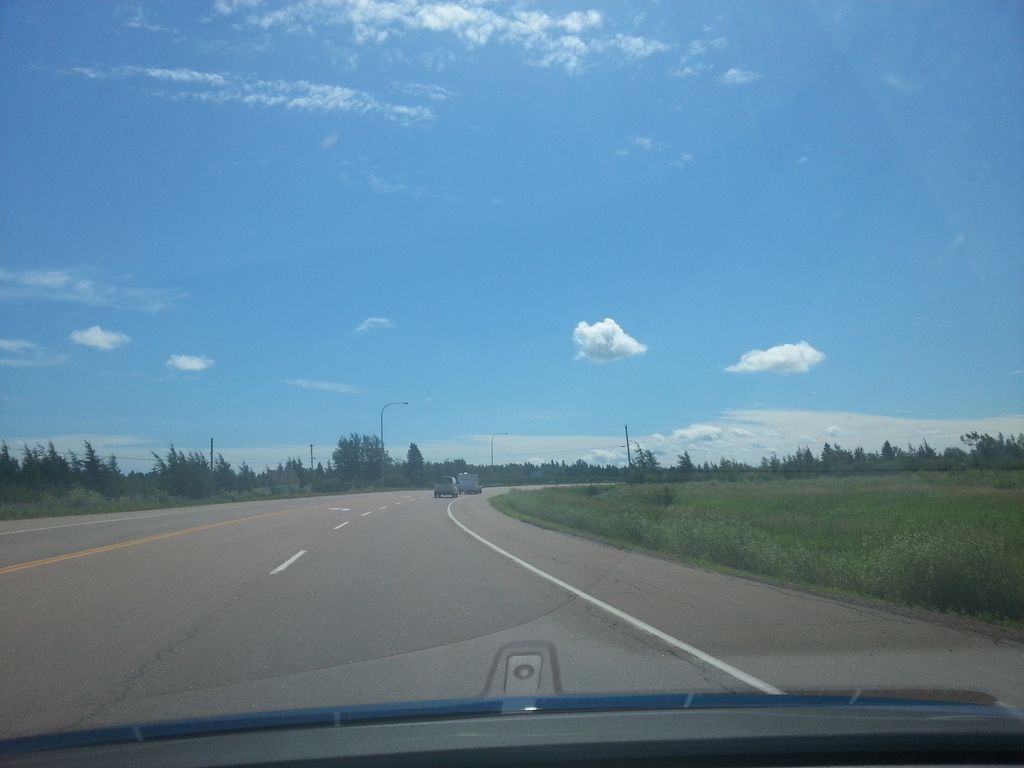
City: charlottetown